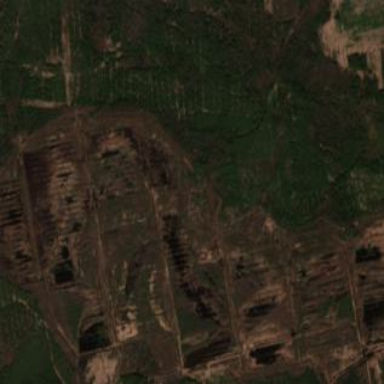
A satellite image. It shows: Peat cutting quarry.